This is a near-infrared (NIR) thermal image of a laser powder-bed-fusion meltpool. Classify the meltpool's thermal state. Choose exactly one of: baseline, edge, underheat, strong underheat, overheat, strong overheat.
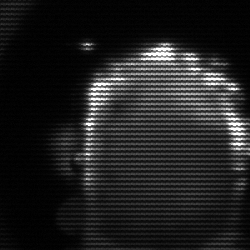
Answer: baseline